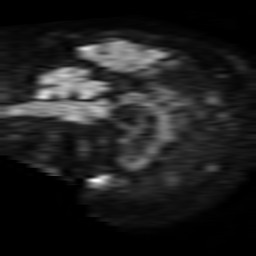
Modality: TRACE
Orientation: sagittal
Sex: female
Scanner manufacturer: philips
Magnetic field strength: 1.5 T
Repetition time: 3.393 s
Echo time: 0.06922 s